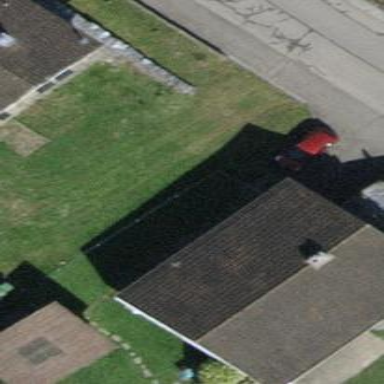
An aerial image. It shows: Detached building.